Question: I'm having a hard time creating this shape using CSS3. I'm planning on using it as the end of a ribbon. I've found articles explaining how to create a full ribbon, but not just the end.

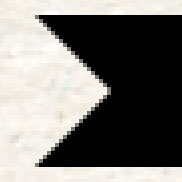
Answer: You can achieve this effect by using the '::before' and '::after' pseudo elements:
<URL>
'<div class="ribbon"></div>'
'''
.ribbon {
width: 100px;
background: #000;
color: #FFF;
padding: 10px;
margin-left: 20px;
position: relative;
}
.ribbon::before,
.ribbon::after{
content: "";
border: 20px solid transparent;
border-right: 20px; solid #000;
position: absolute;
}
.ribbon::before {
border-top: 20px solid #000;
top: 0;
left: -20px;
}
.ribbon::after{
border-bottom: 20px solid #000;
bottom: 0;
left: -20px;
}
'''